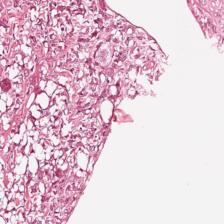
Label: Viable